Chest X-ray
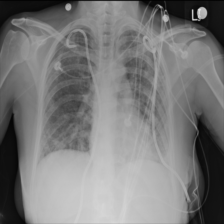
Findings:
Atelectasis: negative
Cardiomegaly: negative
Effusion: negative
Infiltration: negative
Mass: negative
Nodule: negative
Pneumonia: negative
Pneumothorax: positive
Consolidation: negative
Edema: negative
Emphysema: negative
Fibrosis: negative
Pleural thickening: negative
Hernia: negative